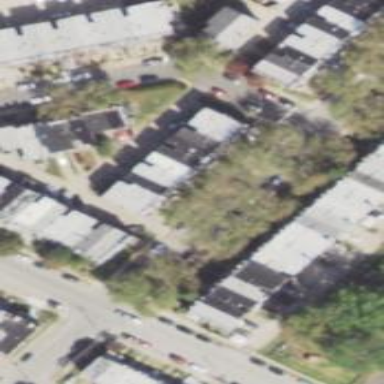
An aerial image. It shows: Alley classified as service road.